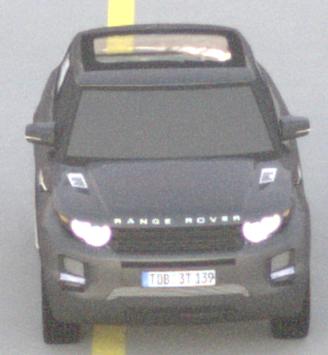
Make: Land Rover
Model: Range Rover Evoque 2.0 Si4
Detailed model: Range Rover Evoque (I)
Model produced from: 2011/08
Model produced until: 2013/11
Doors: 5
Color: gray
Road condition: dry road
Daytime: sunrise or sunset
Contrast: low contrast